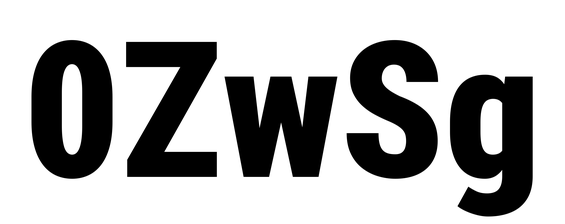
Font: Roboto_Condensed_Black